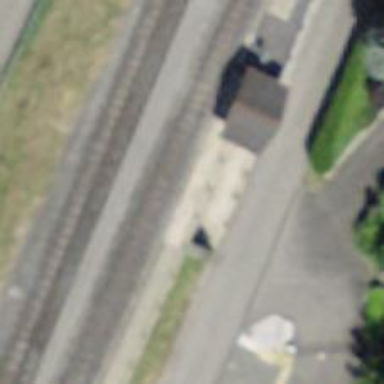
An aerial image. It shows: Station for public transport and railway.